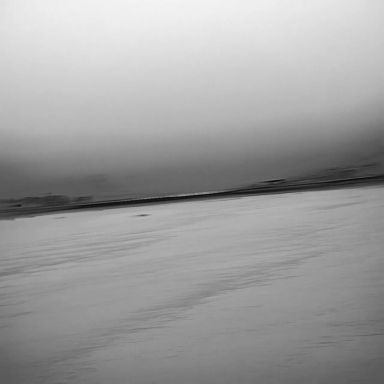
There are two bulk_carriers in the infrared image.